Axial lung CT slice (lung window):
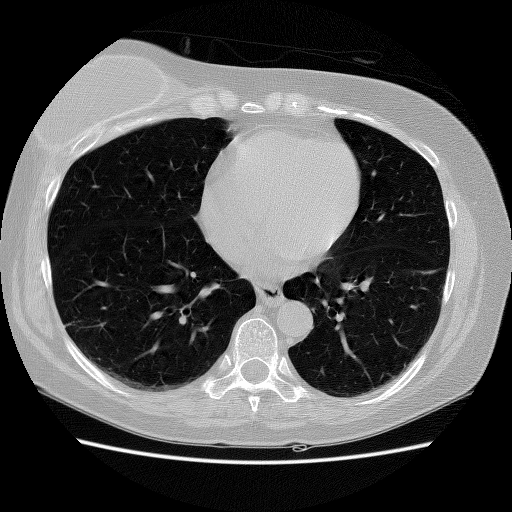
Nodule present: no